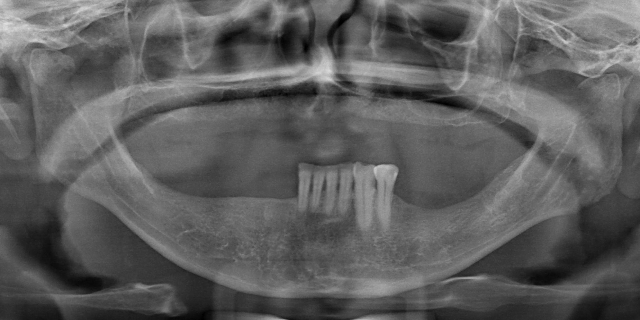
adult